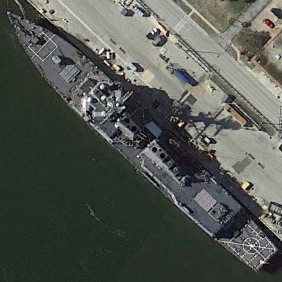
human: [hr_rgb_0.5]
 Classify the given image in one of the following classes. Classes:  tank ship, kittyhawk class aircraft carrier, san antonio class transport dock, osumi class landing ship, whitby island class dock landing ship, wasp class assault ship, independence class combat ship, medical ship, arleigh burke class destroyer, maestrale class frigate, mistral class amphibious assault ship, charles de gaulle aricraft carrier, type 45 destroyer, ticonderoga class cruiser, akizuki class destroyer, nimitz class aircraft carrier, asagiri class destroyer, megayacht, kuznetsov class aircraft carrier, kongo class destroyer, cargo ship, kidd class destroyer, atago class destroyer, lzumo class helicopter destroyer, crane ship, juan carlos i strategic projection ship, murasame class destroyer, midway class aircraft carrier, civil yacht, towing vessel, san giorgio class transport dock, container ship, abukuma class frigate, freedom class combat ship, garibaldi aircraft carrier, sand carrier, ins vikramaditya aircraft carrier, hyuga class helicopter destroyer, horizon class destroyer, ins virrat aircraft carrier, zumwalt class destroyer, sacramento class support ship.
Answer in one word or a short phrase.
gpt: Arleigh Burke class destroyer